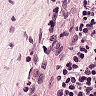
Metastatic tissue present: no